Question: I've got a page that toggles fields back and forth on button presses. So far, my only solution is to put a nested td inside the original one making the page look bad. You can see the tunnel effect of tds within tds:

Is there a way to rename the containing td instead of putting a new one inside it. I have to swap the functionality each time so it's necessary to rename them. Here's the js.erb for each:
remove.js.erb:
'''
<% if @pos_range %>
<% @pos_range.each do |p|%>
$("td#remove_name_<%= p %>").html("<%= escape_javascript(render(:partial => 'some_partial'))%>");
$("td#remove_button_<%= p %>").html("<%= escape_javascript(render(:partial => 'some_partial_2'))%>");
<% end %>
<% else %>
$("td#remove_name_<%= @td_num %>").html("<%= escape_javascript(render(:partial => 'some_partial'))%>");
$("td#remove_button_<%= @td_num %>").html("<%= escape_javascript(render(:partial => 'some_partial_2'))%>");
<% end %>
'''
update.js.erb:
'''
<% @pos_range.each do |p|%>
$("td#add_device_<%= p %>").html("<%= escape_javascript(render(:partial => 'some_other_partial', :locals => { :id => @id, :position_str => @position_str} ))%>");
$("td#add_device_button_<%= p %>").html("<%= escape_javascript(render(:partial => 'some_other_partial_2', :locals => { :id => @id, :position_str => @position_str} ))%>");
<% end %>
'''
And here are the html.erb files:
some_partial:
'''
<td id=<%="add_device_#{@i.to_s}"%>>
Nothing assigned
</td>
'''
some_partial_2:
'''
<td id=<%="add_device_button_#{@i.to_s}"%>>
<%= link_to "Change", {:controller => :some_controller, :action => :show, :id => @id, :position => @i }, :remote => true, :class => "btn" %>
</td>
'''
some_other_partial:
'''
<td id=<%="remove_name_#{@i.to_s}"%>>
<%= @position_str %>&nbsp;
</td>
'''
some_other_partial_2:
'''
<td id=<%="remove_button_#{@i.to_s}"%>>
<%= link_to "Remove", { :controller => :some_controller, :action => :remove, :id => @id, :position => @i}, :remote => true, :class => "btn btn-danger" %>
</td>
'''
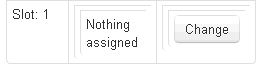
Answer: the jQuery command '.html' replaces the content of the selector with new content. What you want is to replace the entire node
'''
$("td#remove_name_<%= p %>").replaceWith("<%= j render partial: 'some_partial' %>");
'''
Here's a working example showing you: <URL>